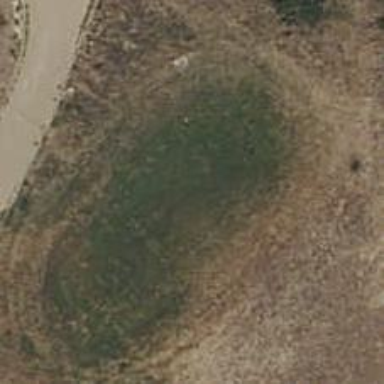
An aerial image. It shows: Golf tee.